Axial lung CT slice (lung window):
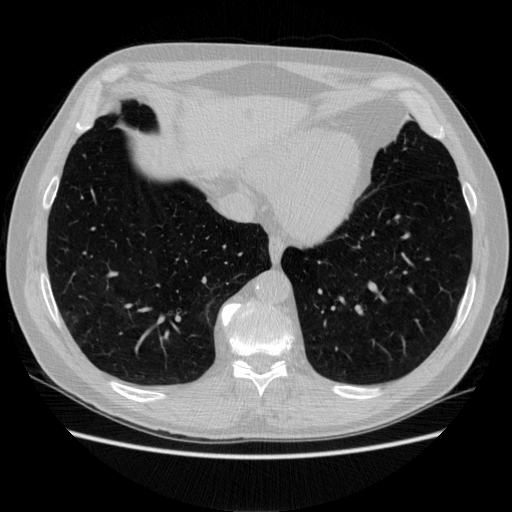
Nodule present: no